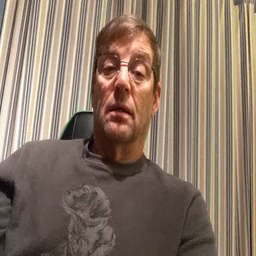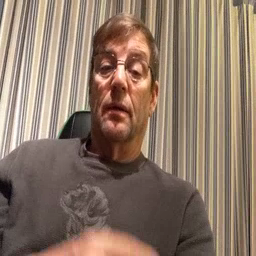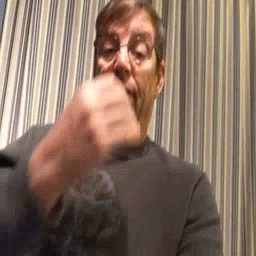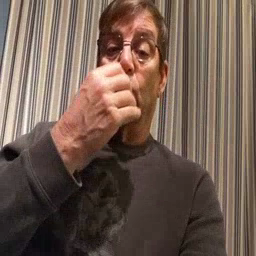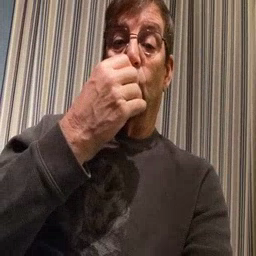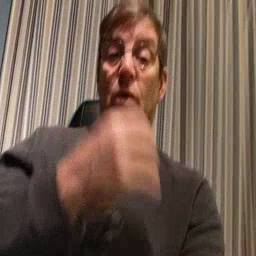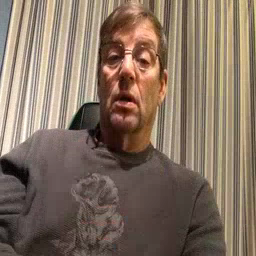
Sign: food